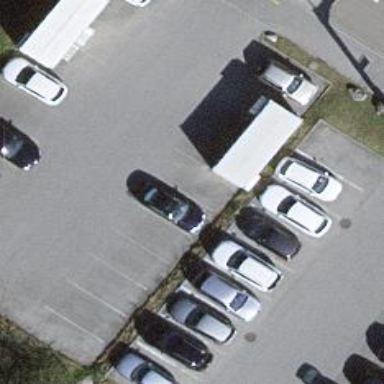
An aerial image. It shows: Parking area with surface.